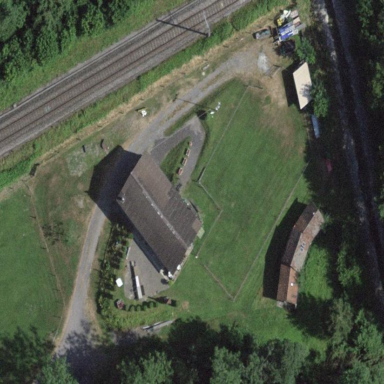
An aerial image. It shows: Farmyard area.